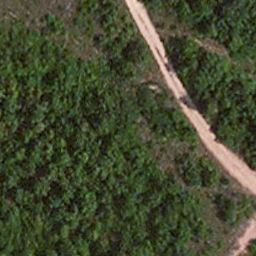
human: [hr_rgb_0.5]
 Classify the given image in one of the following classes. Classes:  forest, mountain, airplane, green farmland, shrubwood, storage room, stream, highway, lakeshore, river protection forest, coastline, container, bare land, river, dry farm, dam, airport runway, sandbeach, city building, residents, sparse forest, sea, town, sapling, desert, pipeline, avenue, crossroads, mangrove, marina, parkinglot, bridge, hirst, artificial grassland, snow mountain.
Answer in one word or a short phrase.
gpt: avenue